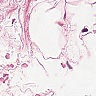
Metastatic tissue present: no